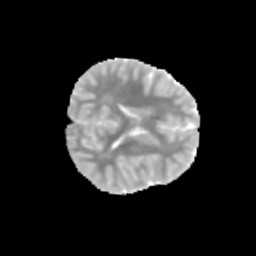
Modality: MD
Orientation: axial
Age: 10
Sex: male
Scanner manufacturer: siemens
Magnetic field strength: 3 T
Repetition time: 3.8 s
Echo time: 0.07 s